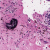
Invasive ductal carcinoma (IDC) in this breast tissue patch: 1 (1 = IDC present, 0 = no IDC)